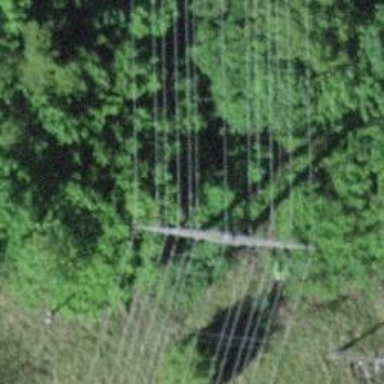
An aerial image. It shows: Power tower.